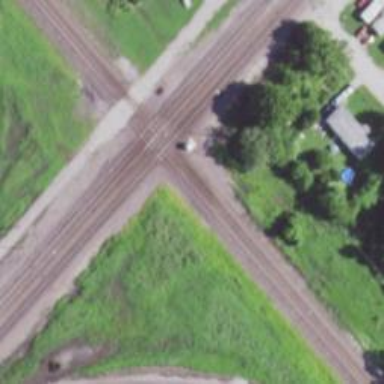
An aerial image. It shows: Railway crossing.